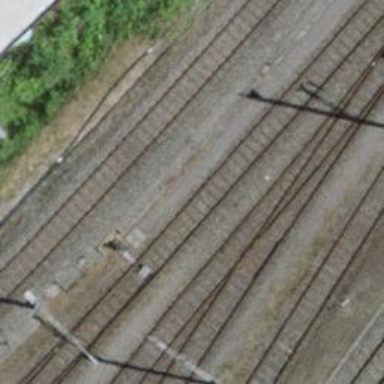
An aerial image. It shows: Railway switch.